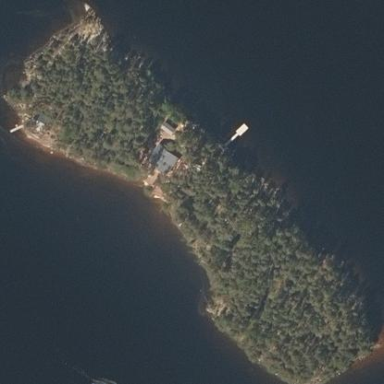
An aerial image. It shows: Islet surrounded by woodland.